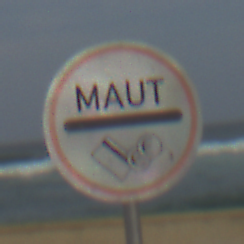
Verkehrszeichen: MautflichtigeStrecke
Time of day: MorningAfternoon
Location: Outdoor (Suburban)
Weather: PartlyCloudy
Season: NotSpecified
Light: Natural